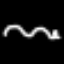
Label: squiggle